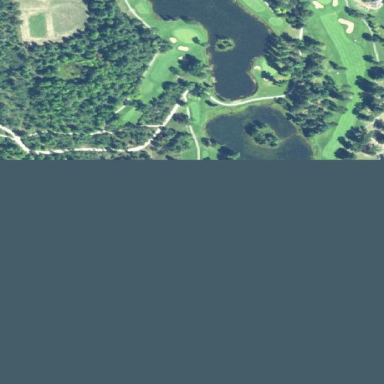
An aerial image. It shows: Water hazard on golf course.